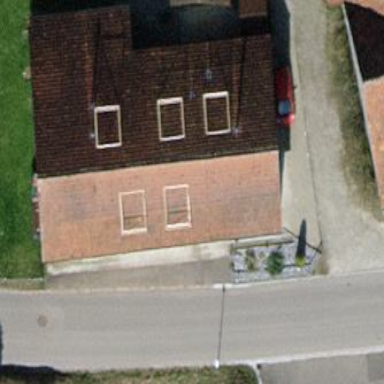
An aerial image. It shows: Gabled roofed house.